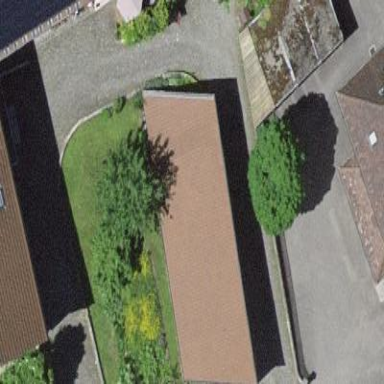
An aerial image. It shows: View of roof of building.